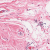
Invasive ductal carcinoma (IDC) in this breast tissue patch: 0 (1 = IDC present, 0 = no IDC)